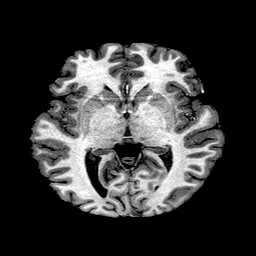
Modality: T1w
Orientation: coronal
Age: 23
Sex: female
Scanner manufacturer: ge
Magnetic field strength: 3 T
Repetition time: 7.66 s
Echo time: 0.003476 s